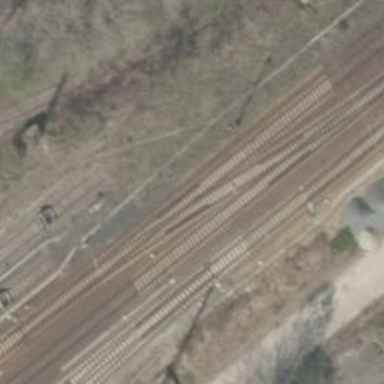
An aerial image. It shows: Railway track with contact line for electrification.